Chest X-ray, PA view. Patient: 39 years old, sex F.
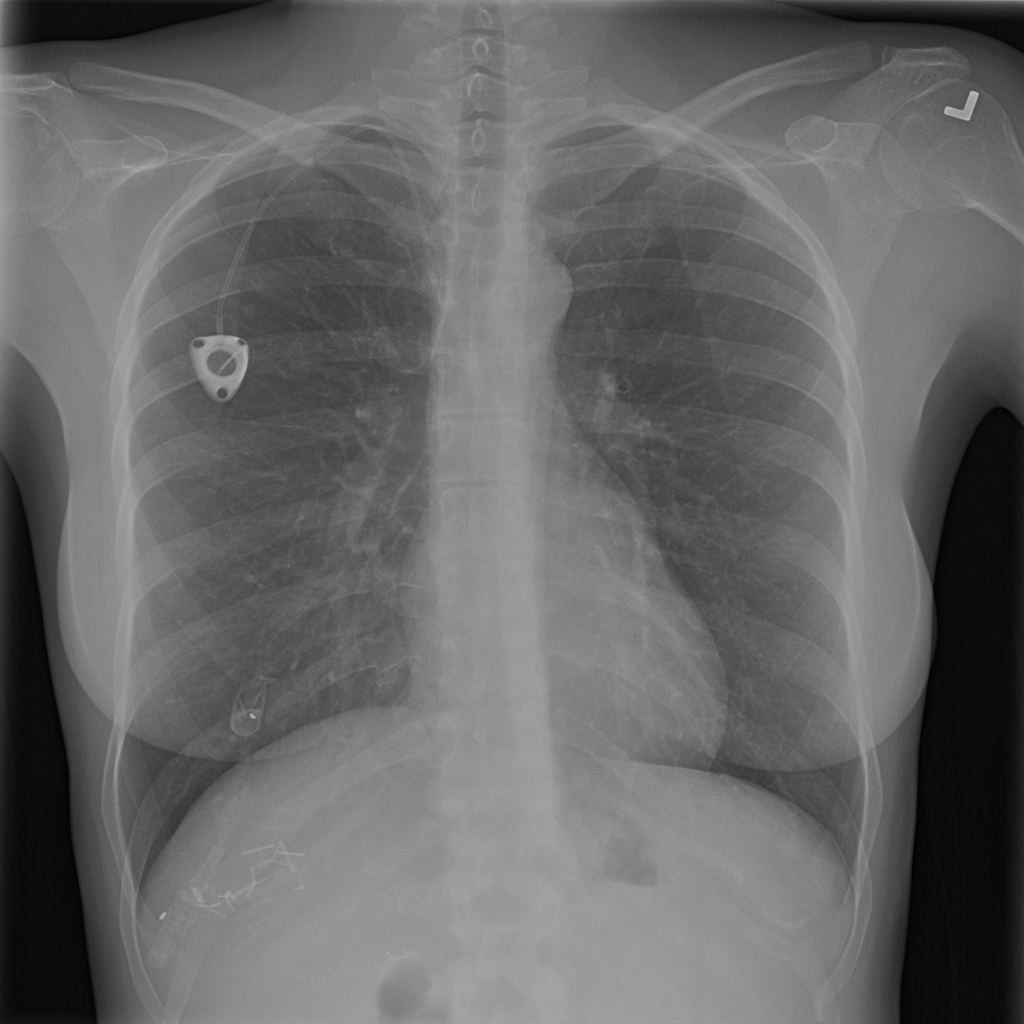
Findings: No Finding